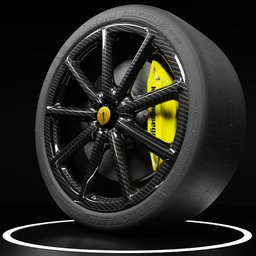
Label: mechanical